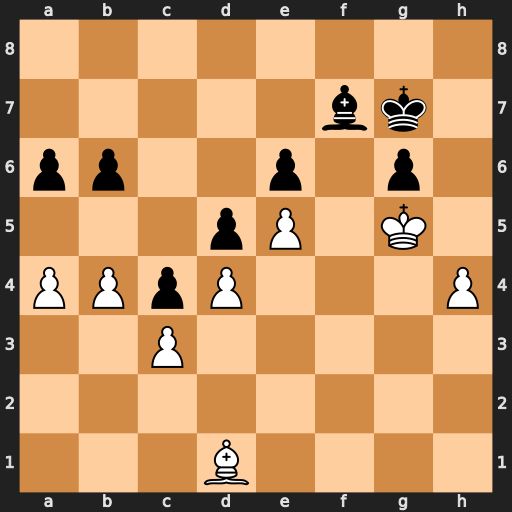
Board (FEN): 8/5bk1/pp2p1p1/3pP1K1/PPpP3P/2P5/8/3B4
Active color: w
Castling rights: -
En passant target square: -
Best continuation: a5 b5 Bg4